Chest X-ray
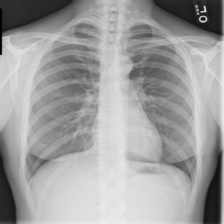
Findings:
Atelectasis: negative
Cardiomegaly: negative
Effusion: negative
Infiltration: negative
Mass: negative
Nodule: negative
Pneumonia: negative
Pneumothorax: negative
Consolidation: negative
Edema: negative
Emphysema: negative
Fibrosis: negative
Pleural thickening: negative
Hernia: negative